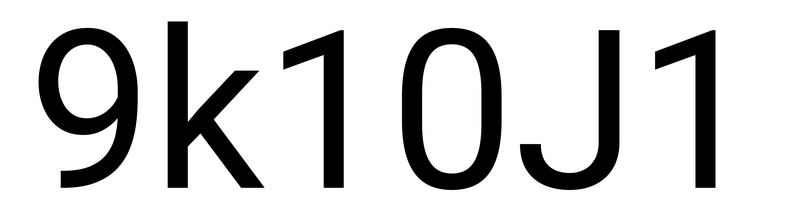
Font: Roboto_Regular